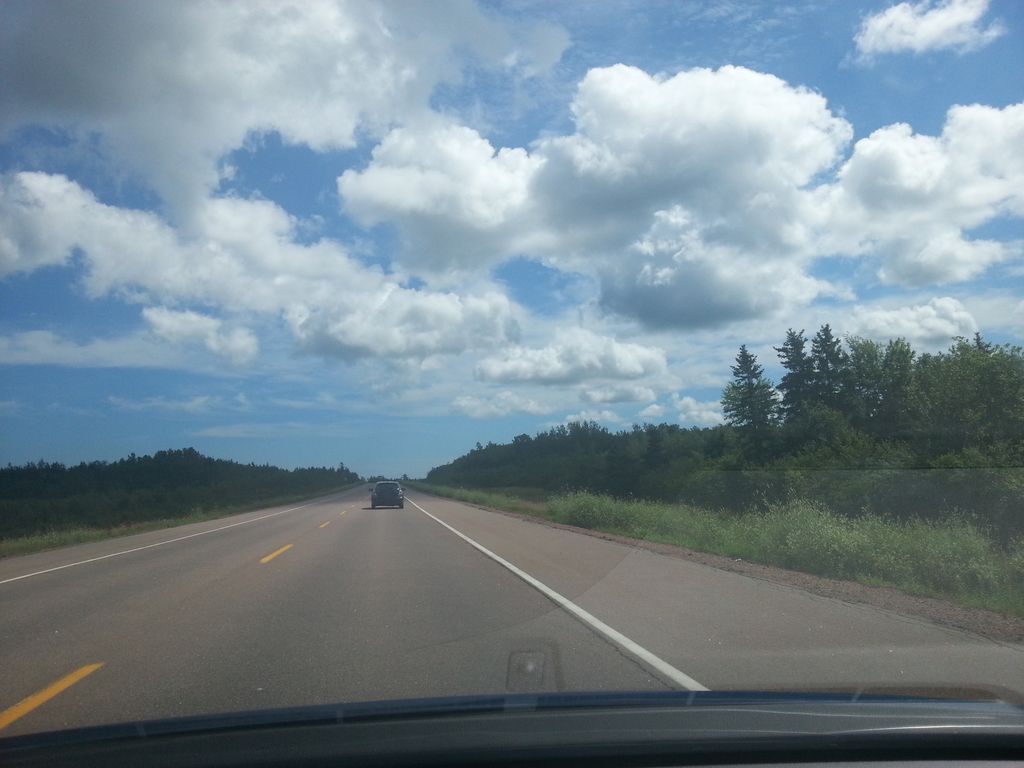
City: charlottetown